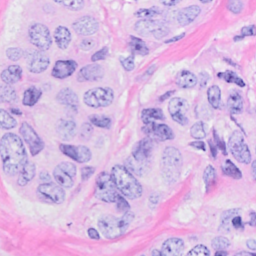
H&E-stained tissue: Breast